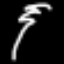
Label: palm tree